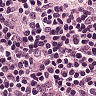
Metastatic tissue present: no